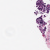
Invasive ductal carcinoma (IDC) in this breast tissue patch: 0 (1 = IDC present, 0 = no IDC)